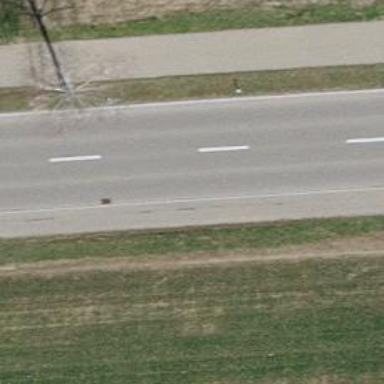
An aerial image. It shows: Tertiary road with asphalt surface. There is separate sidewalk along the road.